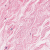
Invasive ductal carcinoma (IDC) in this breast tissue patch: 0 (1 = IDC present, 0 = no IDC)